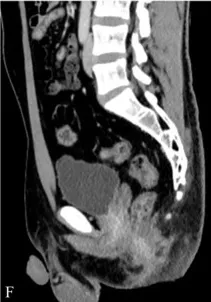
A 24-year-old man was diagnosed with a urachal leiomyosarcoma. One and a half years after surgery, contrast-enhanced CT examination (A-F) showed no recurrence of the tumor.
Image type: radiology (ct)